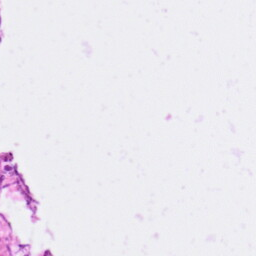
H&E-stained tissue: Pancreatic